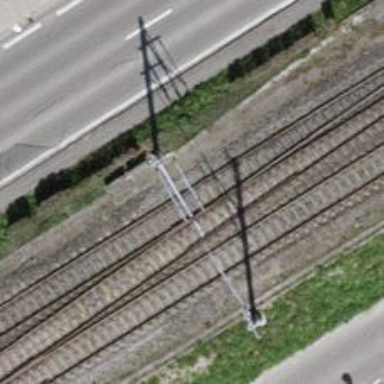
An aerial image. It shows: Single railway track with electrification through contact line.